Field crop: maize
Growth stage: 2
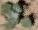
Species: chenopodium